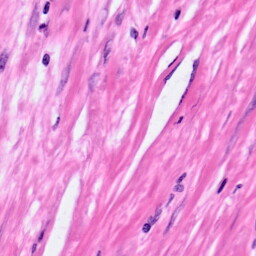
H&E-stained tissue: Pancreatic